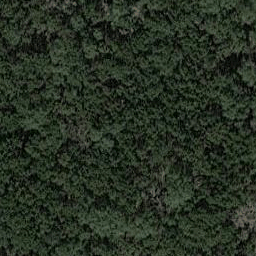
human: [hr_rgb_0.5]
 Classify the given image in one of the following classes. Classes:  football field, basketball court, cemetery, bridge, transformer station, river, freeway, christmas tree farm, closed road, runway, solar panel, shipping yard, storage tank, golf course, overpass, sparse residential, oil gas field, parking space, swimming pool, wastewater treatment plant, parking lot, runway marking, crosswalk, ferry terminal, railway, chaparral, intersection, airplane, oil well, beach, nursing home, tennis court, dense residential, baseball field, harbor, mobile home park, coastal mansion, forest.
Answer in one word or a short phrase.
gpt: forest